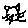
Label: cat